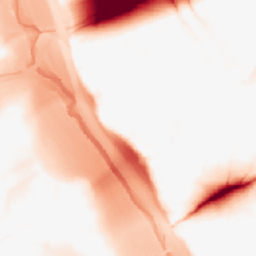
Category: morphological
Decomposition family: tophat
Decomposition parameters: size: 50
mode: black
Upsampling method: nearest
Upsampling parameters: scale: 4
Upsampling scale: 4